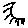
Label: sun